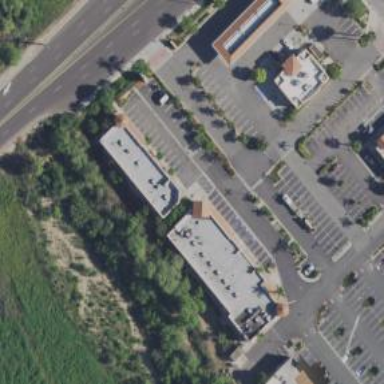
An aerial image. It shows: Retail building.